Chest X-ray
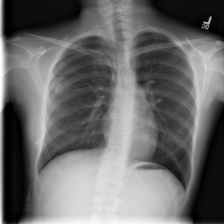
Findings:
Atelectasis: negative
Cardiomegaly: negative
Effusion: negative
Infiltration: negative
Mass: negative
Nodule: negative
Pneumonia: negative
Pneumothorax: negative
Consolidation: negative
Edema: negative
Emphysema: negative
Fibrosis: negative
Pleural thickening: negative
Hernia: negative